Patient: sex M, age 52
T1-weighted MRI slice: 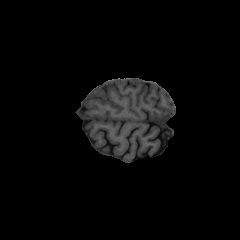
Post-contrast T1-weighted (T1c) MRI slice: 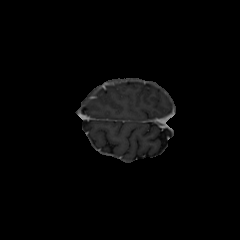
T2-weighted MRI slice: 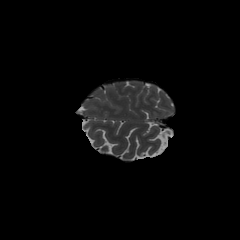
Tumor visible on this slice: yes
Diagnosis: Glioblastoma, IDH-wildtype
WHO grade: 4